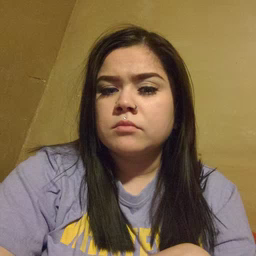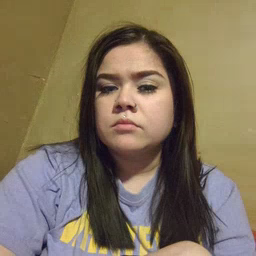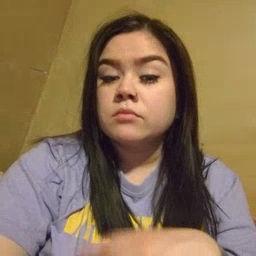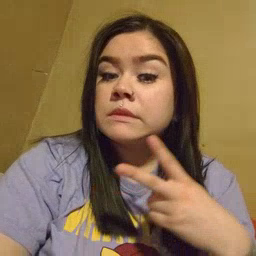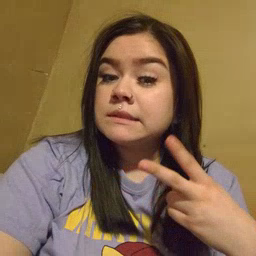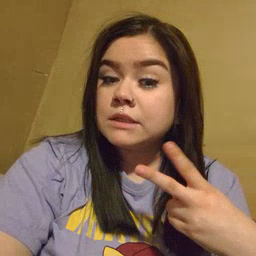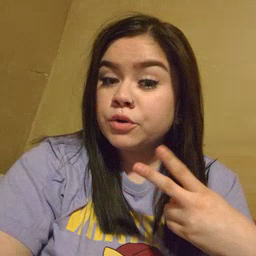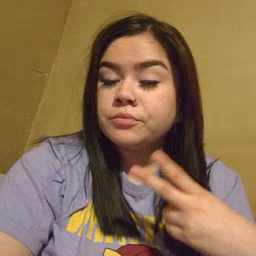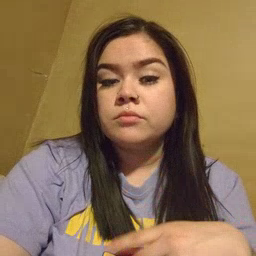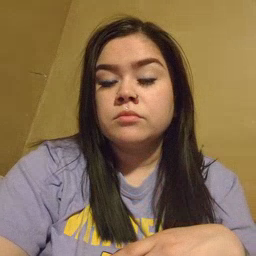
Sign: scissors